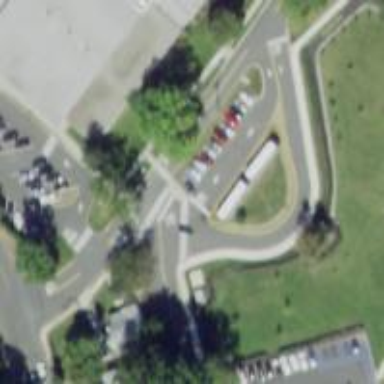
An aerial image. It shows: Marked crossing on footway.